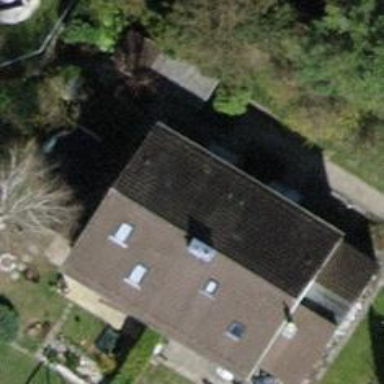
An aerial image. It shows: Residential building with pitched roof.